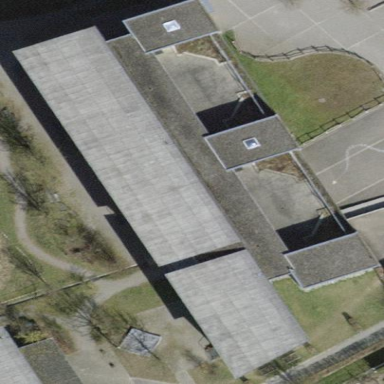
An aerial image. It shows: School building.